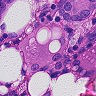
Metastatic tissue present: yes